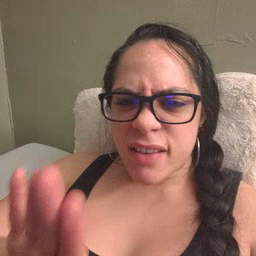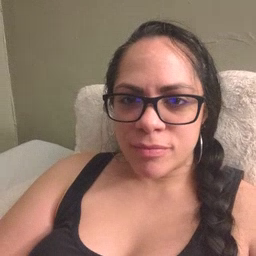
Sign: elephant